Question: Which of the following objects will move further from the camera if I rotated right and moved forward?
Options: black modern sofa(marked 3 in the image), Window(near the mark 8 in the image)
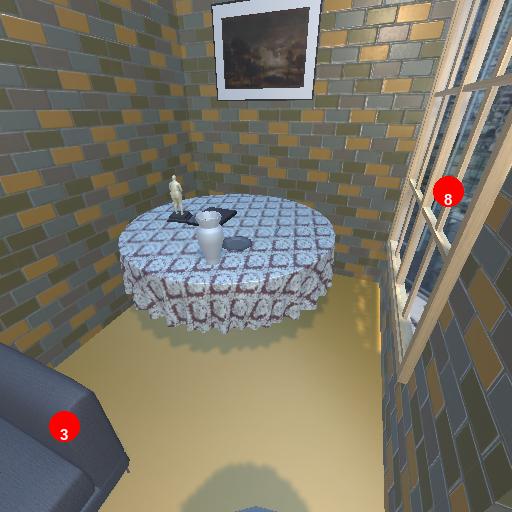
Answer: black modern sofa(marked 3 in the image)